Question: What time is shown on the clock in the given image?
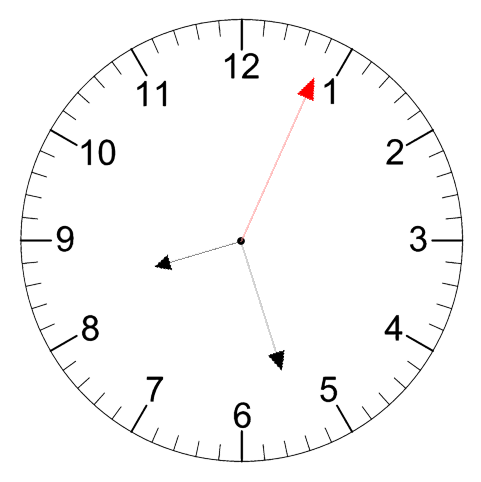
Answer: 08:27:04